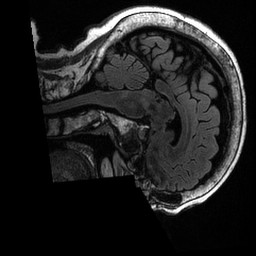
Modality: T2w
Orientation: sagittal
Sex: female
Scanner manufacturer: ge
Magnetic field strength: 3 T
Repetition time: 6 s
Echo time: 0.1264 s